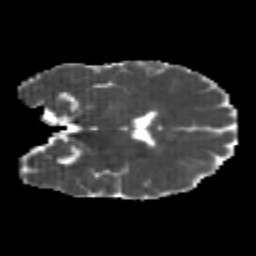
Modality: MD
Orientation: coronal
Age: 22
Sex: male
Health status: healthy
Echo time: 0.074 s